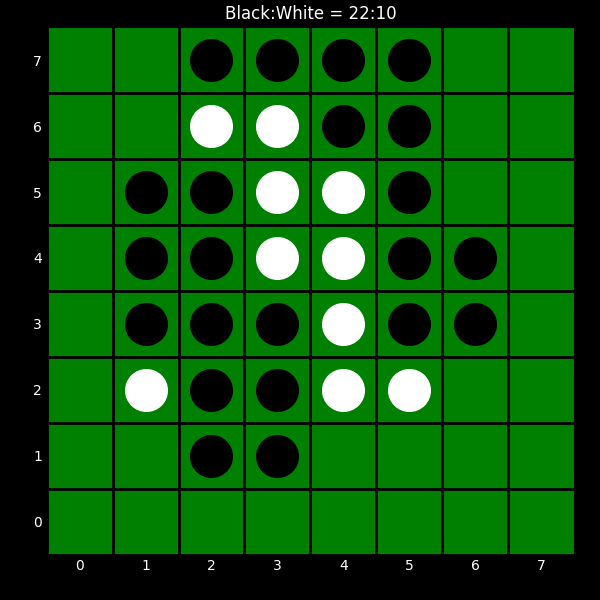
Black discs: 22
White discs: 10